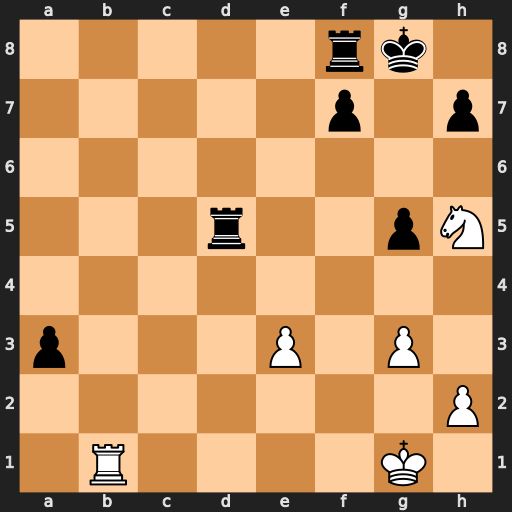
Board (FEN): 5rk1/5p1p/8/3r2pN/8/p3P1P1/7P/1R4K1
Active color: w
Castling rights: -
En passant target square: -
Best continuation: Nf6+ Kg7 Nxd5